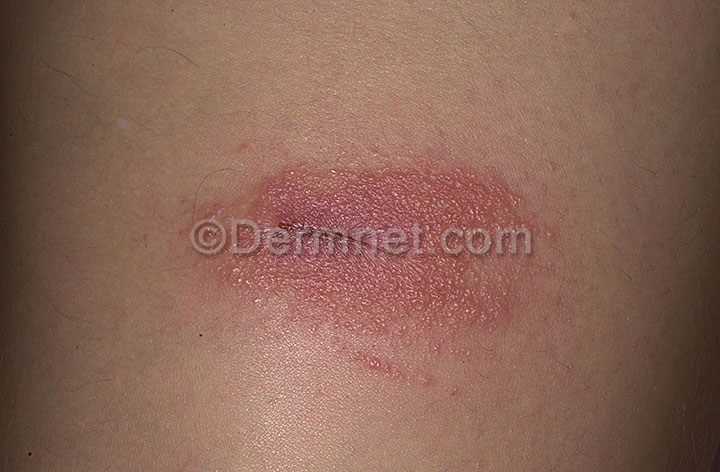
Disease: Poison Ivy Photos and other Contact Dermatitis